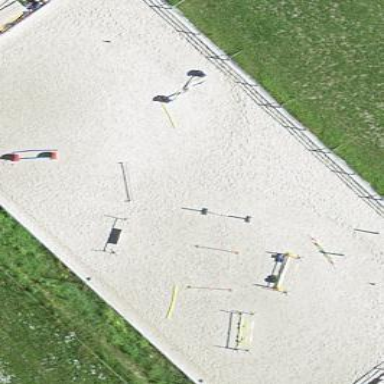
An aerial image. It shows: Equestrian pitch for leisure land use.